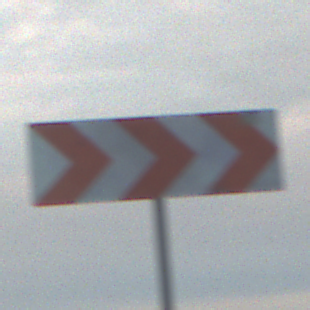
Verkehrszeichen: RichtungstafelnInKurvenGrossLinks
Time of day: SunriseSunset
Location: Outdoor (RoadRail)
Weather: PartlyCloudy
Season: NotSpecified
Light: Natural